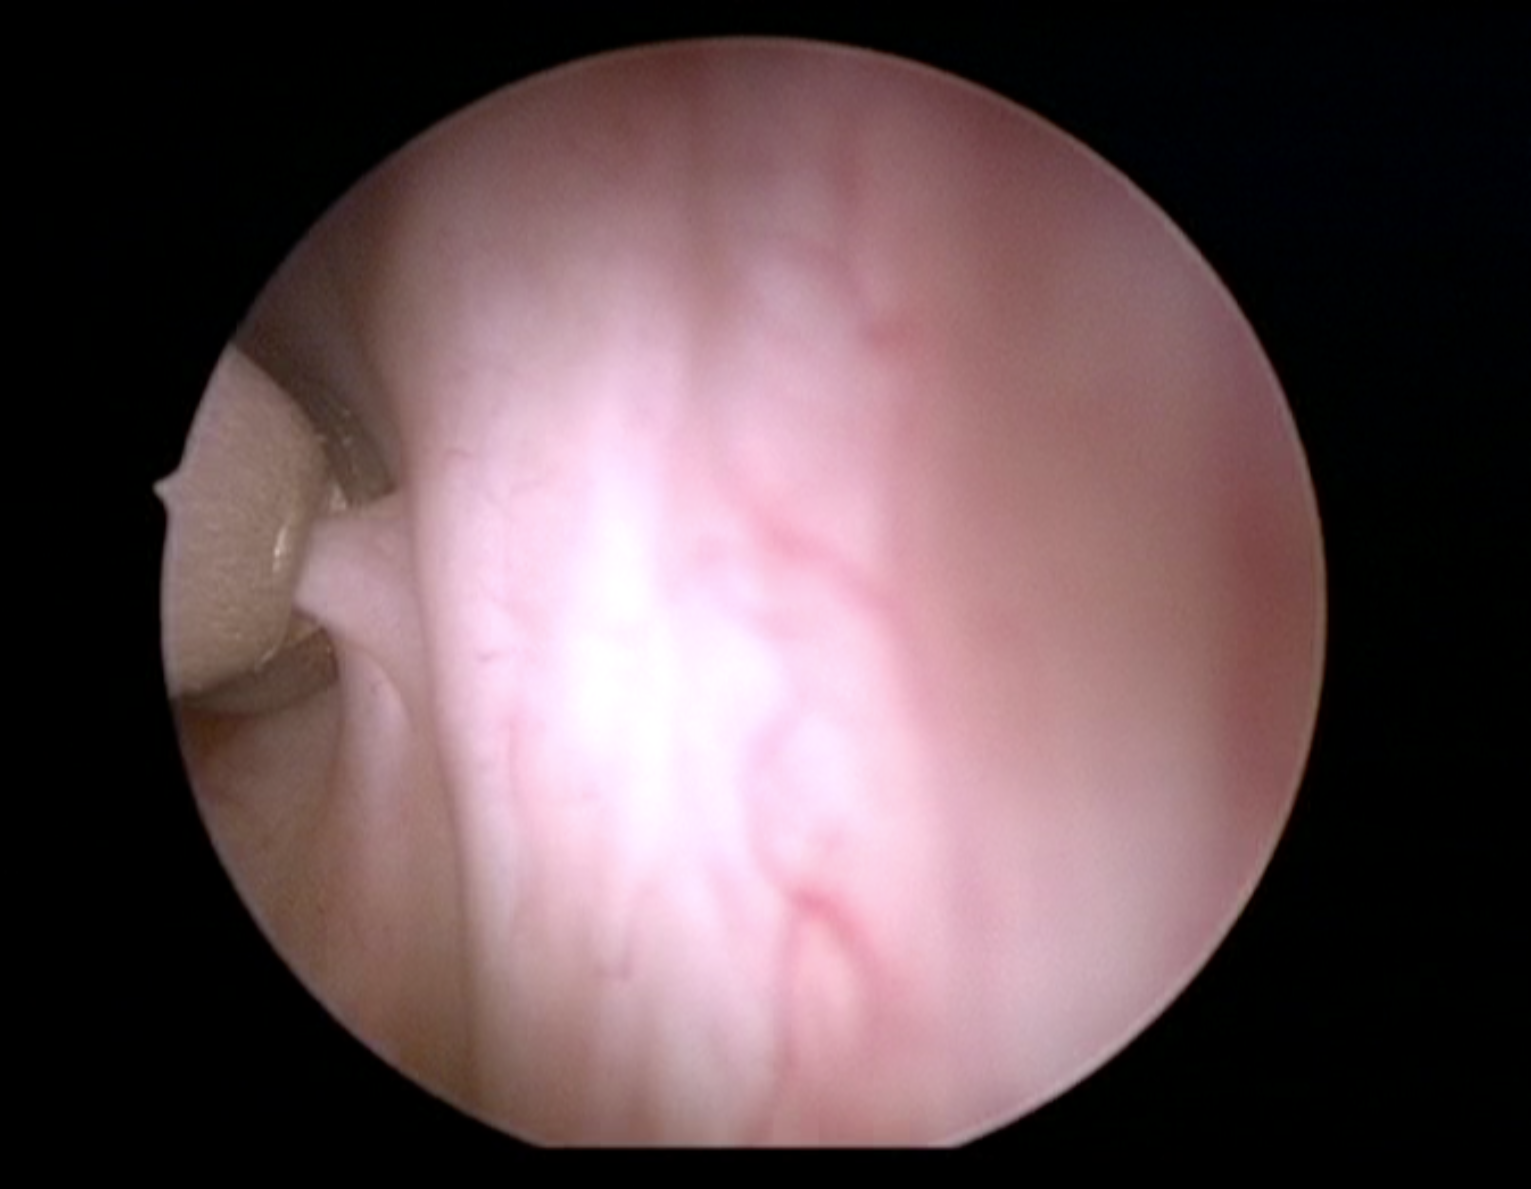
Modality: WLC
Class: Non-malignant
Subclass: InflammationNOS
Lesion: L3
Morphology: Non-papillary
Bladder cancer association: No